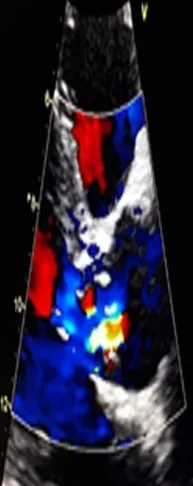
Mild valvular AR in color doppler study.
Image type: radiology (ultrasound)